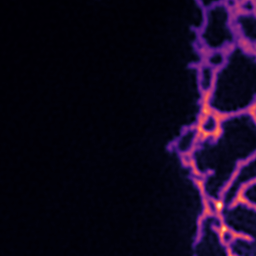
Label: Super-resolution ER image